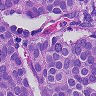
Metastatic tissue present: yes